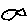
Label: fish